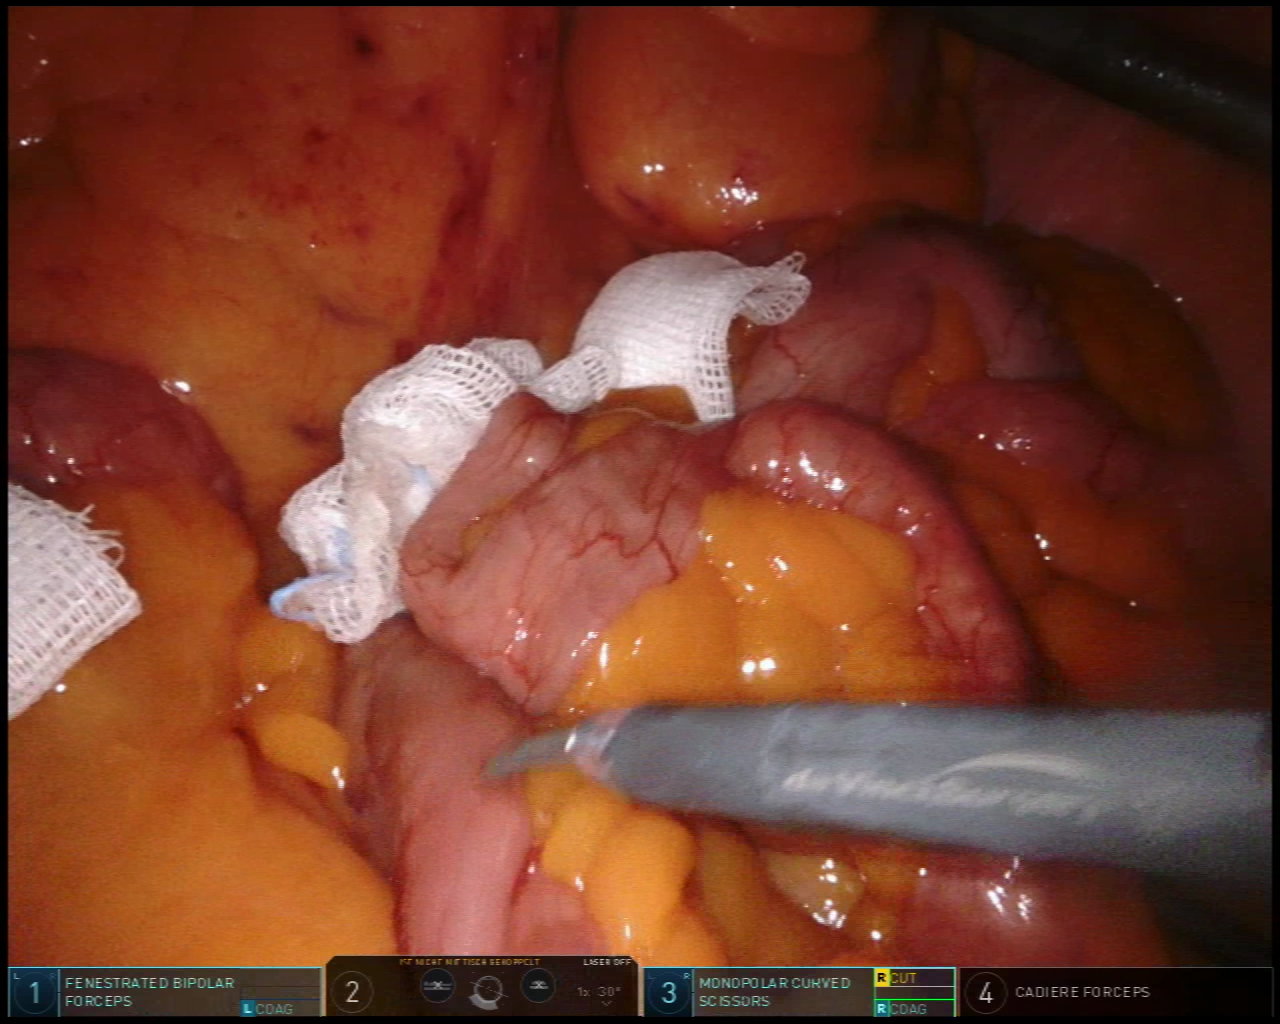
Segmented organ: small_intestine
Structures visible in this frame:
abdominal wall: yes
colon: no
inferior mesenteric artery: no
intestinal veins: no
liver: no
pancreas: no
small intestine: yes
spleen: no
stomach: no
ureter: no
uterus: no
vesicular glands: no